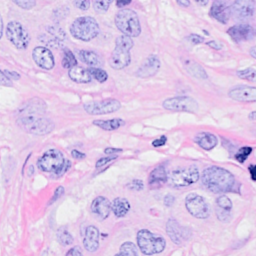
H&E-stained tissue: Breast